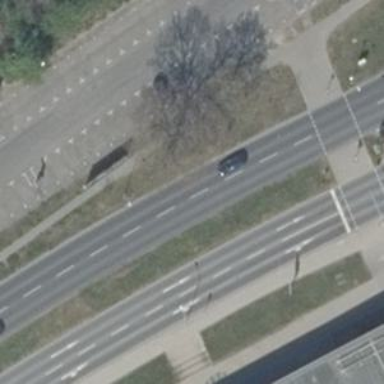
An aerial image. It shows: Primary road with asphalt surface.